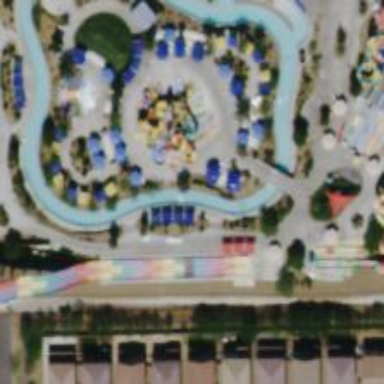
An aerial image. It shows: Water slide attraction.